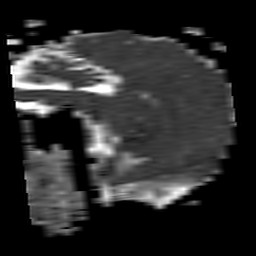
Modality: ADC
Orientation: sagittal
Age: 66
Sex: male
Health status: ill
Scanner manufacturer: philips
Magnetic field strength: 3 T
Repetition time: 3.8 s
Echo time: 0.09 s